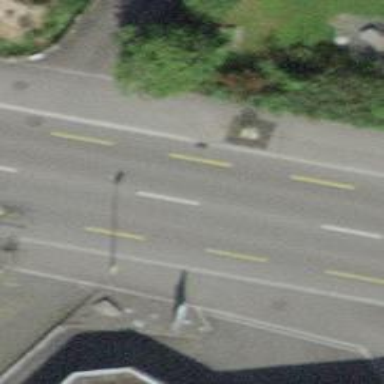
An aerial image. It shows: Primary highway with sidewalks on both sides. It also has cycle lanes on both sides.